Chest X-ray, PA view. Patient: 28 years old, sex F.
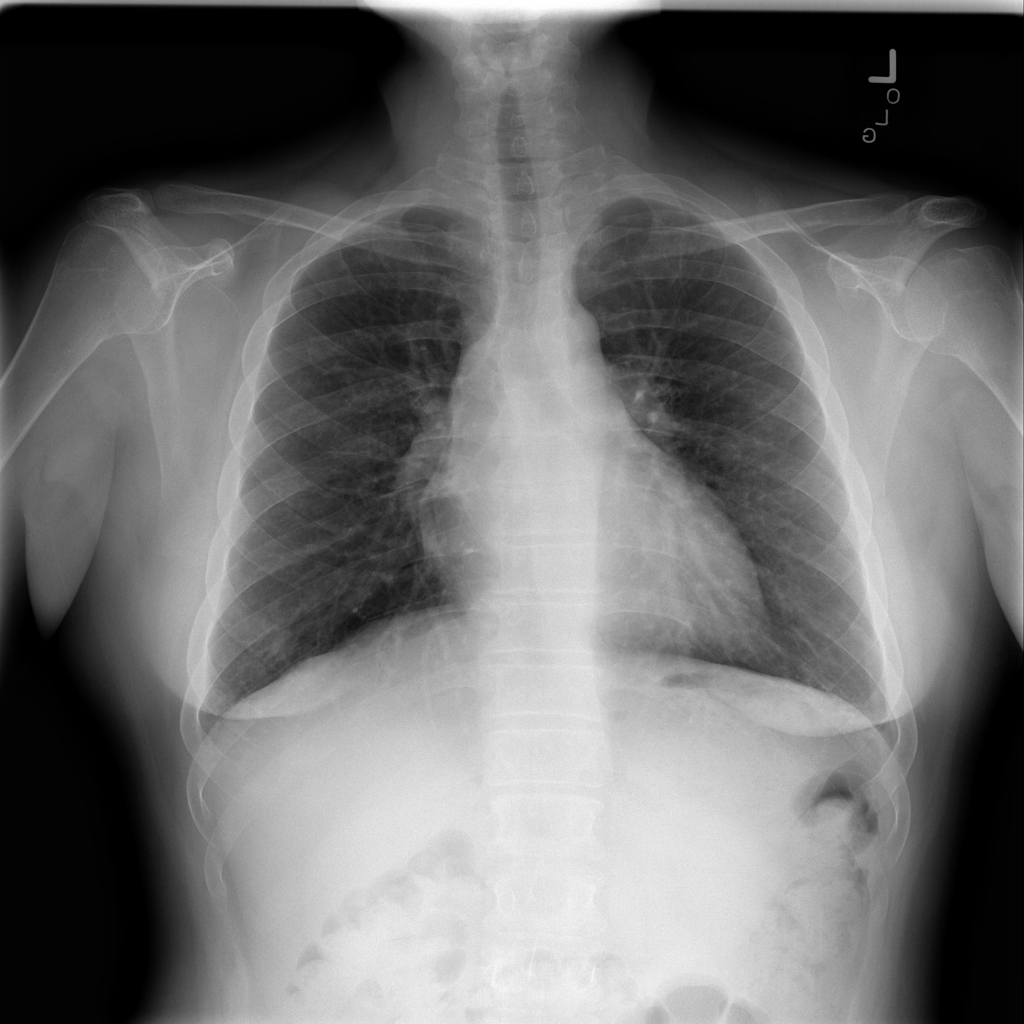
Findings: No Finding